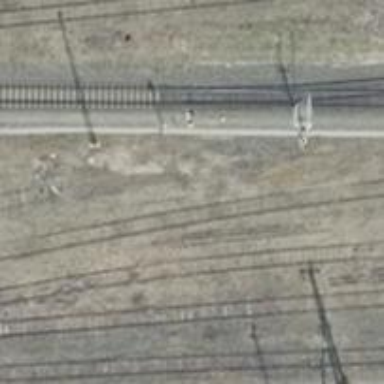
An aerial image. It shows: Abandoned railway yard is depicted.